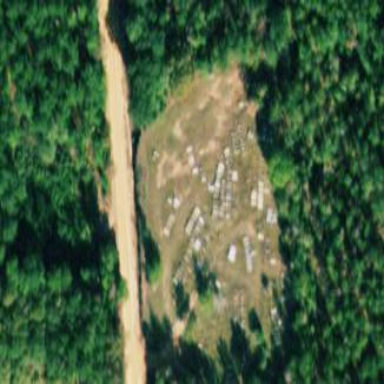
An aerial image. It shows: Cemetery.